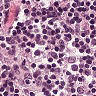
Metastatic tissue present: no